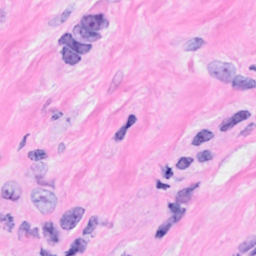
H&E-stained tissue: Breast